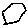
Label: hexagon